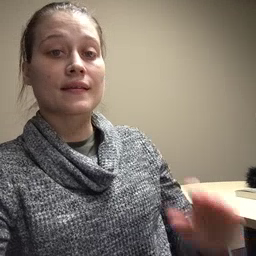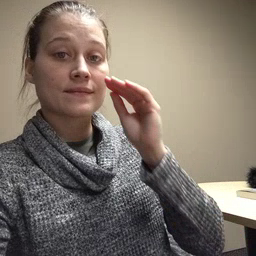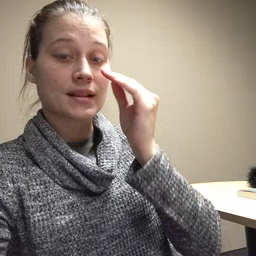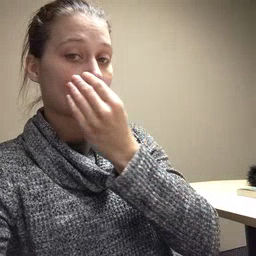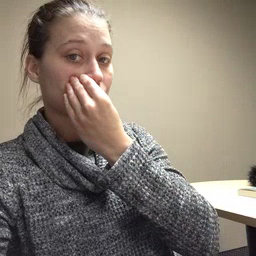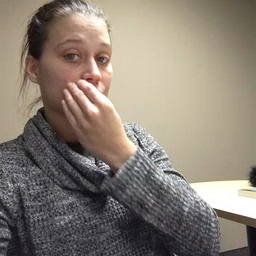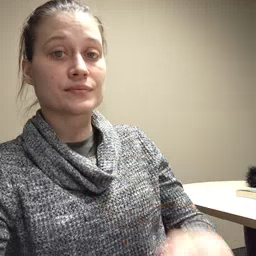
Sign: flower